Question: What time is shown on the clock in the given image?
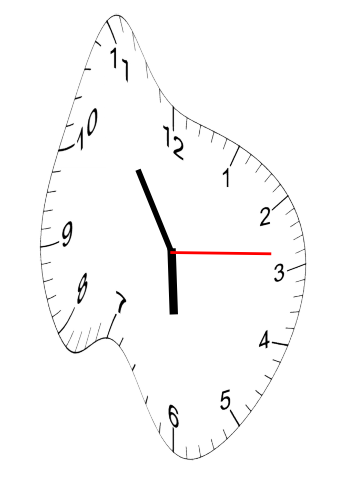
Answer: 05:54:14